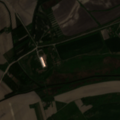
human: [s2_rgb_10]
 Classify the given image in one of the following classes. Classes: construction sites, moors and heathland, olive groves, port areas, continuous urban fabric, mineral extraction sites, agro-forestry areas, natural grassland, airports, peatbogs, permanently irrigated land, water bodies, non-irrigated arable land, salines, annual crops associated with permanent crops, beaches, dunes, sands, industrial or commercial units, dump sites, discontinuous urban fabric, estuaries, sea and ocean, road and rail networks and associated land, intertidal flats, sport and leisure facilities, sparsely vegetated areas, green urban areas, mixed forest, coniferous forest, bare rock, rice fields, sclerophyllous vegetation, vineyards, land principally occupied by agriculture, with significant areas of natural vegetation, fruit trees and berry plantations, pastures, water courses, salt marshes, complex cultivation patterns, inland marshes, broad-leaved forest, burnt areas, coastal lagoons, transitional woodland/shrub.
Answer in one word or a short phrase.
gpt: non-irrigated arable land, complex cultivation patterns, land principally occupied by agriculture, with significant areas of natural vegetation, inland marshes